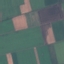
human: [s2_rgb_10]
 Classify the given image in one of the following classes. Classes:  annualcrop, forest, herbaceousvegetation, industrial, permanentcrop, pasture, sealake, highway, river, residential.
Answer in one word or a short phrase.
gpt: AnnualCrop